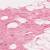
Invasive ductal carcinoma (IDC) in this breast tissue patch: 0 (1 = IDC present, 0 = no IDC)